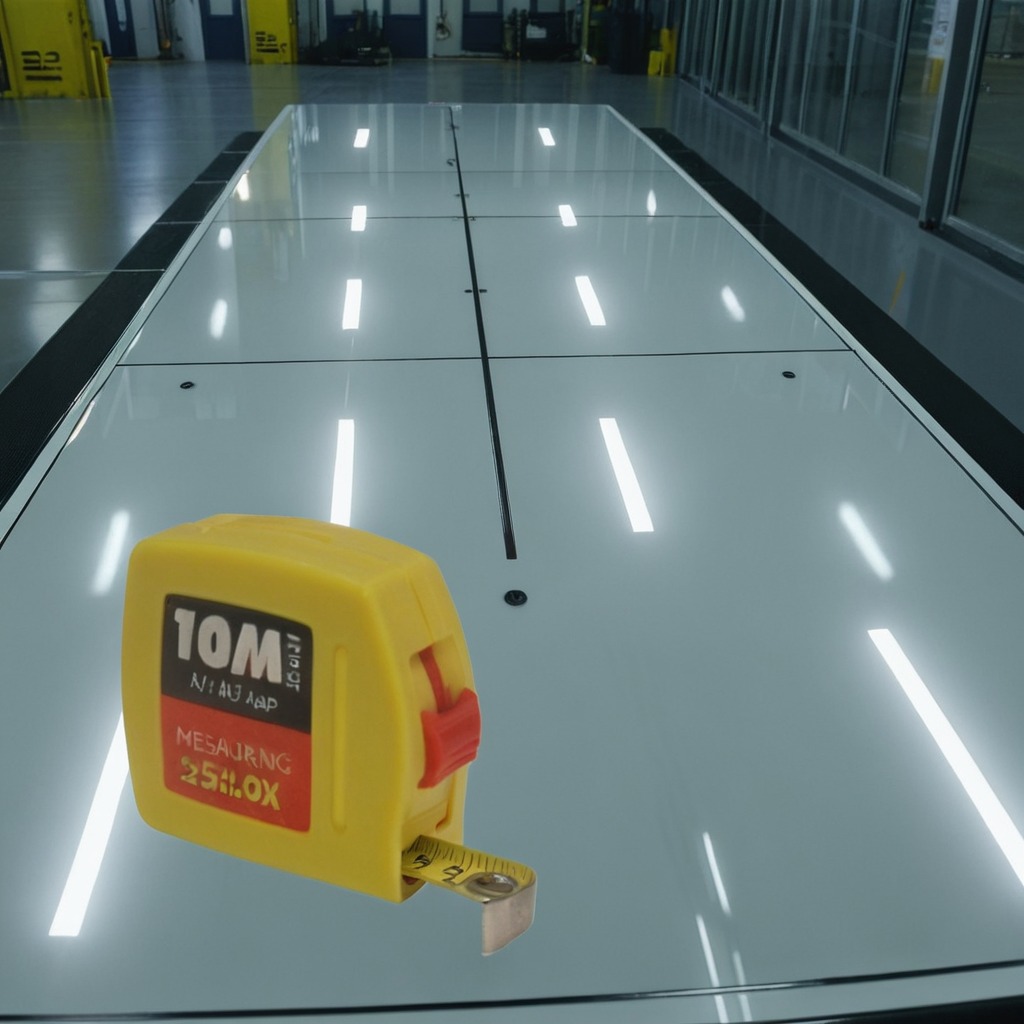
A measuring tape lies on the table in the ship maintenance bay.